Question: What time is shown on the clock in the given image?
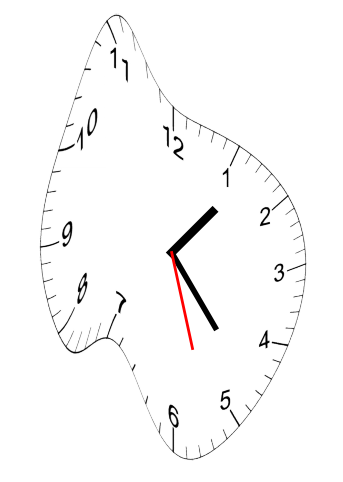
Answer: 01:23:27